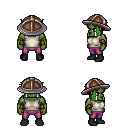
a pixel art fantasy rpg character, male body template, orc, green skin, white sleeveless shirt, magenta pants, brunette short bangs hairstyle, chain helm, leather bracers, black shoes, four views (front, back, left, right), 2x2 character sprite sheet, small pixel art, hard edges, no anti-aliasing